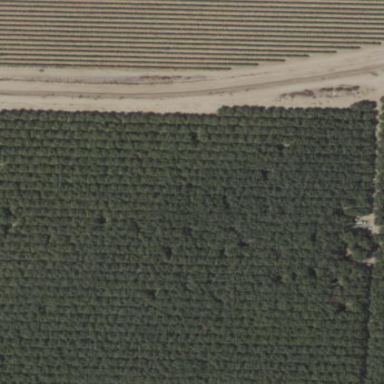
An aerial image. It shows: Almond orchard with rows of almond trees.